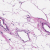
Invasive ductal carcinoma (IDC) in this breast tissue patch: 0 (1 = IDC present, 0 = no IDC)